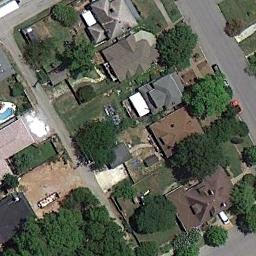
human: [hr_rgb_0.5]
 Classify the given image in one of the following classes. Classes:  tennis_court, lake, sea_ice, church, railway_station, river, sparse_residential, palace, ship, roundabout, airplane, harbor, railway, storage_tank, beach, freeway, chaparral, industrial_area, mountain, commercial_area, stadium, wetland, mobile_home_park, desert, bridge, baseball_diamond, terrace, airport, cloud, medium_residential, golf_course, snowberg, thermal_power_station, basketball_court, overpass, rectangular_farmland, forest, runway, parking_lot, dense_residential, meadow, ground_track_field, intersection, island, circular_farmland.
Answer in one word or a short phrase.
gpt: medium_residential